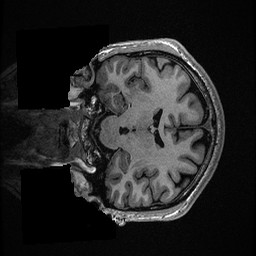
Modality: T1w
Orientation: coronal
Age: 35
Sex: male
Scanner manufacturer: ge
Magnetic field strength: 3 T
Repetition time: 0.006952 s
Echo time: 0.00292 s